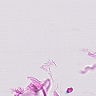
Metastatic tissue present: no